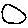
Label: circle